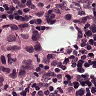
Metastatic tissue present: yes